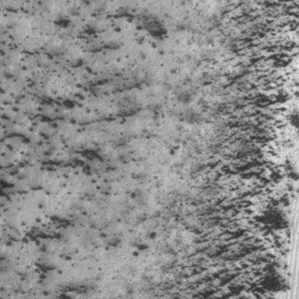
Label: frost